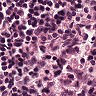
Metastatic tissue present: no